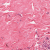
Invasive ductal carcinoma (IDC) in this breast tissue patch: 0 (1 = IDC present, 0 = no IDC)